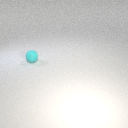
small cyan rubber sphere